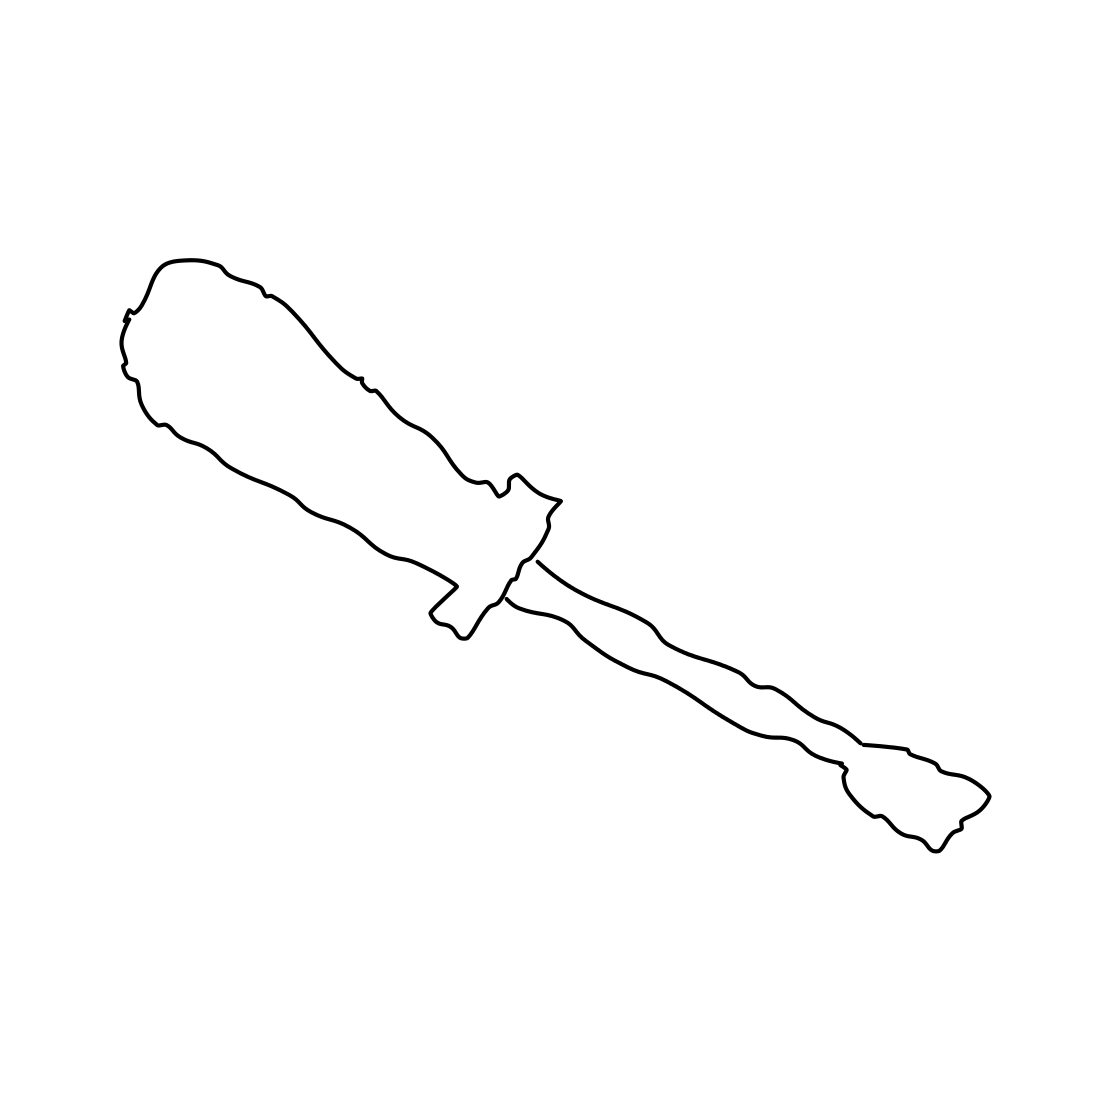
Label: screwdriver